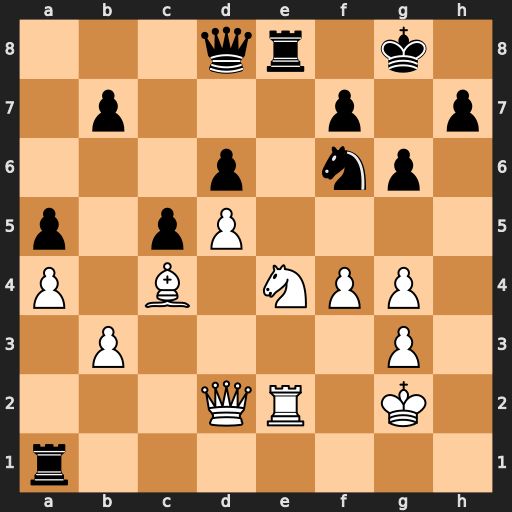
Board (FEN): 3qr1k1/1p3p1p/3p1np1/p1pP4/P1B1NPP1/1P4P1/3QR1K1/r7
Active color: w
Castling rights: -
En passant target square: -
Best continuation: Nxf6+ Qxf6 Rxe8+